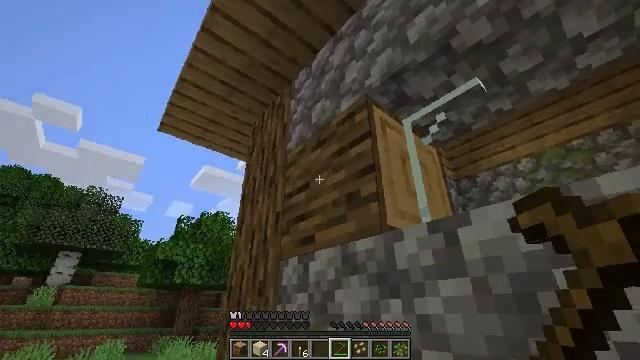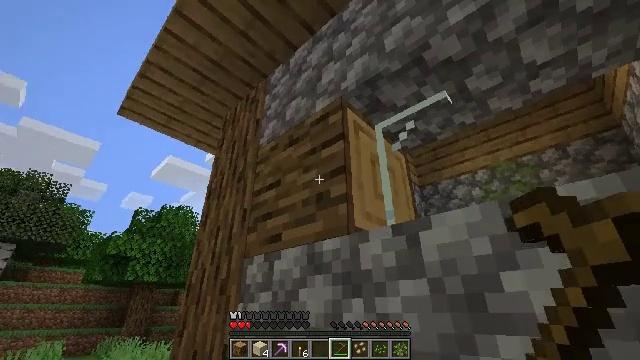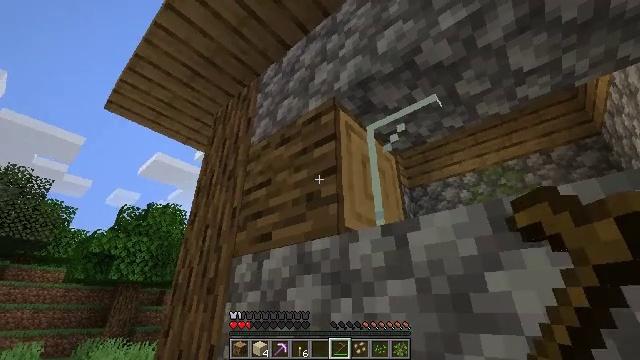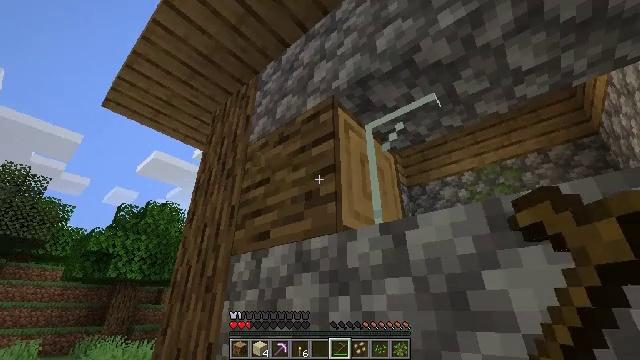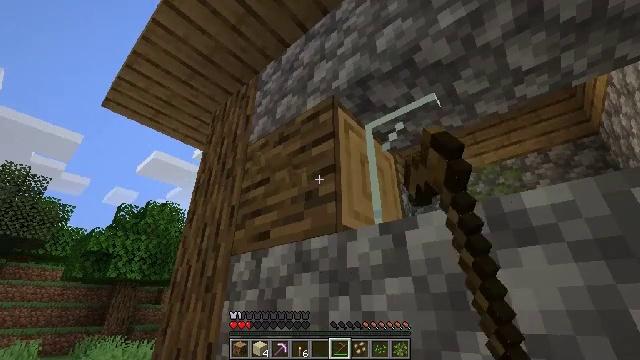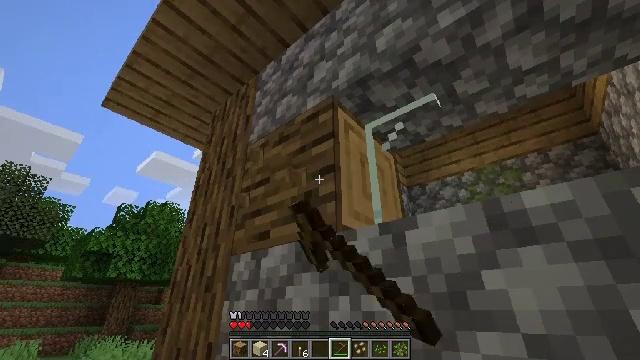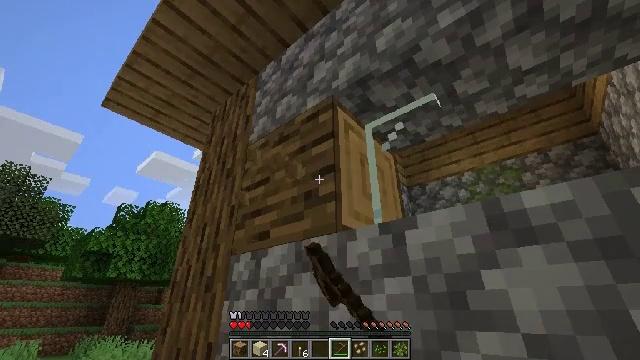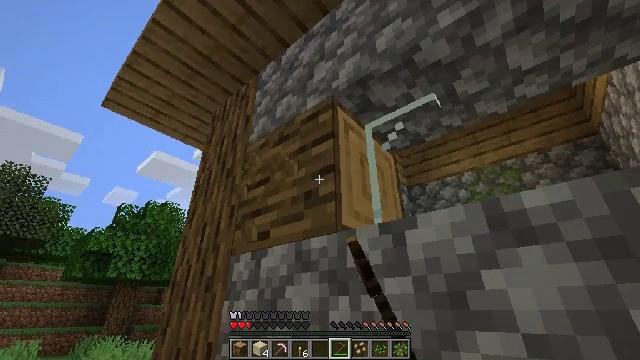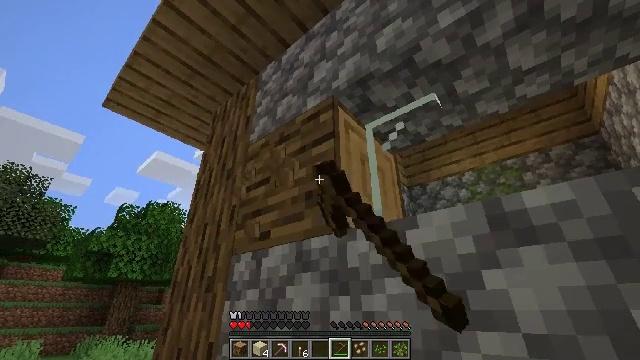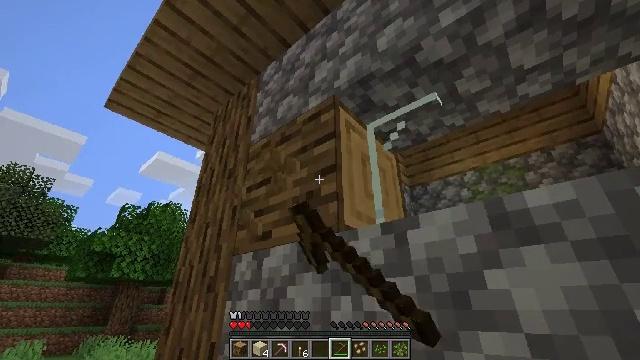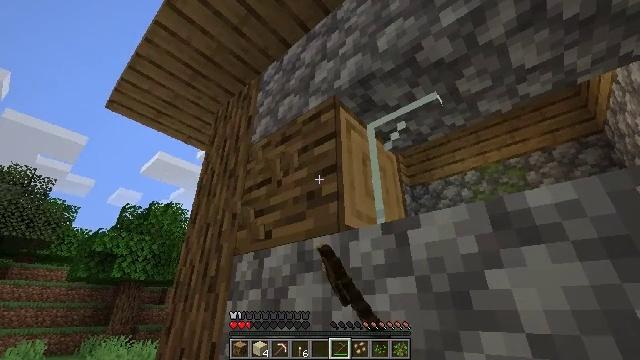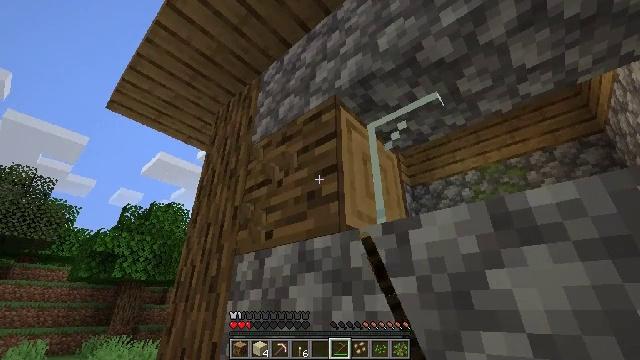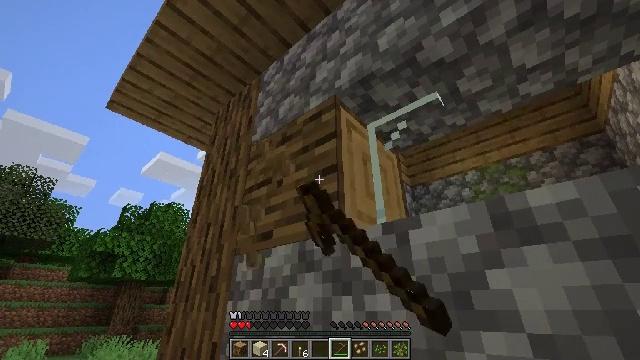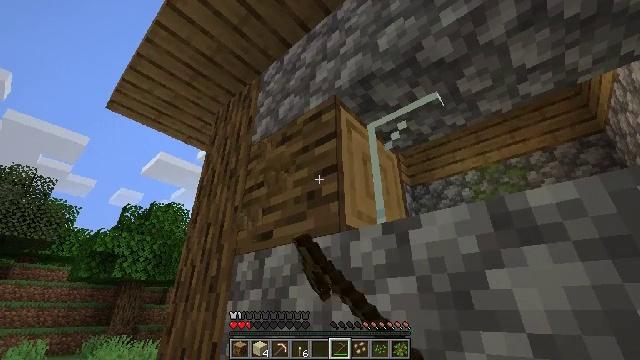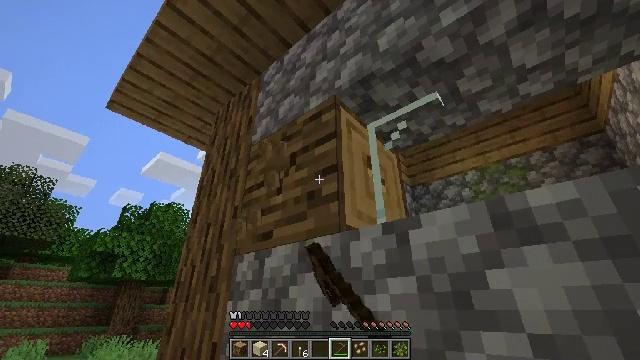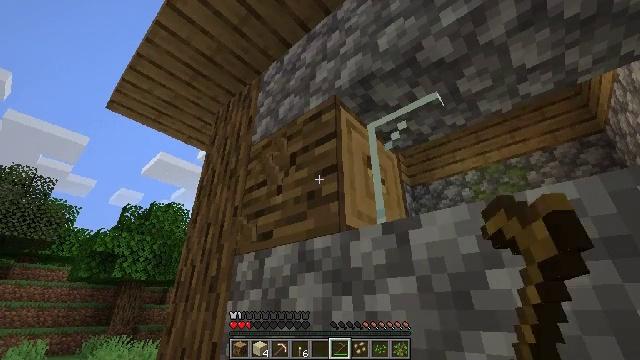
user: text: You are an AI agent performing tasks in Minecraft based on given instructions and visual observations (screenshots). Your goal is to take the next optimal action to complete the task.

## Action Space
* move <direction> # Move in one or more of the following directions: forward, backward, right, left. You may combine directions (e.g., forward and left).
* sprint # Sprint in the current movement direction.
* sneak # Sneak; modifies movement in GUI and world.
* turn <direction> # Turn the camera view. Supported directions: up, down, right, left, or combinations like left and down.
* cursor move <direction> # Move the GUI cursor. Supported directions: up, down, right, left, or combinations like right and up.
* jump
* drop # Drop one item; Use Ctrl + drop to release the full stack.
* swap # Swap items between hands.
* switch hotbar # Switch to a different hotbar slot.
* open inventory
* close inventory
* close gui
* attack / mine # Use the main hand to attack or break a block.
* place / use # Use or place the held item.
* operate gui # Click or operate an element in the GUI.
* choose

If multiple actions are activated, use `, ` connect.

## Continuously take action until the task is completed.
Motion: motion action
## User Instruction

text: Cut down the tree and harvest oak logs.
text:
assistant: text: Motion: turn right
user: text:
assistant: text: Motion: turn right
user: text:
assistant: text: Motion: attack / mine
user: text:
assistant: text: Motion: attack / mine
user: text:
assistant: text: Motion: attack / mine
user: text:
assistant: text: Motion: attack / mine
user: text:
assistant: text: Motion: attack / mine
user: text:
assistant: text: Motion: attack / mine
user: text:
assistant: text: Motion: attack / mine
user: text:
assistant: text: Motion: attack / mine
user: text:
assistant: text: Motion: attack / mine
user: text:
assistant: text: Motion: attack / mine
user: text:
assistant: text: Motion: attack / mine
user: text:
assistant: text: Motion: attack / mine
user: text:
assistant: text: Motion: attack / mine
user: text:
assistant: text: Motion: attack / mine
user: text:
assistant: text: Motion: attack / mine
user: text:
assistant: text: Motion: attack / mine
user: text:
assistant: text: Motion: attack / mine
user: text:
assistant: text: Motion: attack / mine
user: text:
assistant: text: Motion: attack / mine
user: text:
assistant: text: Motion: attack / mine
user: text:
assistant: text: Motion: attack / mine
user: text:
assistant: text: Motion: attack / mine
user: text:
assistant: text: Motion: attack / mine
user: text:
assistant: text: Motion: attack / mine
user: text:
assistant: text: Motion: attack / mine
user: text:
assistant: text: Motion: attack / mine
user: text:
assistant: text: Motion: attack / mine
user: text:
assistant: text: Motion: attack / mine